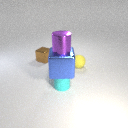
small cyan rubber cylinder below small purple metal cylinder